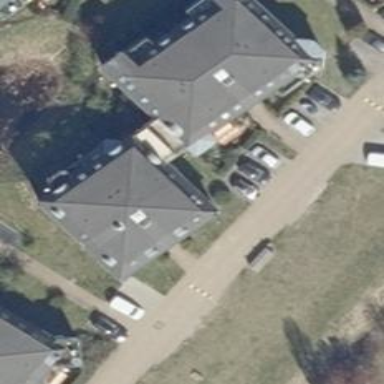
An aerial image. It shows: Residential building with mansard roof.